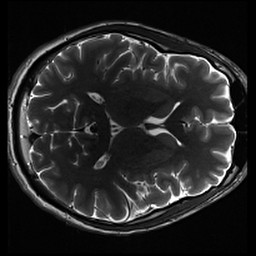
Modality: inplaneT2
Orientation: axial